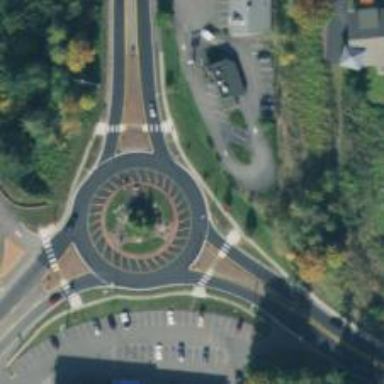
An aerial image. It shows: Roundabout on primary highway.